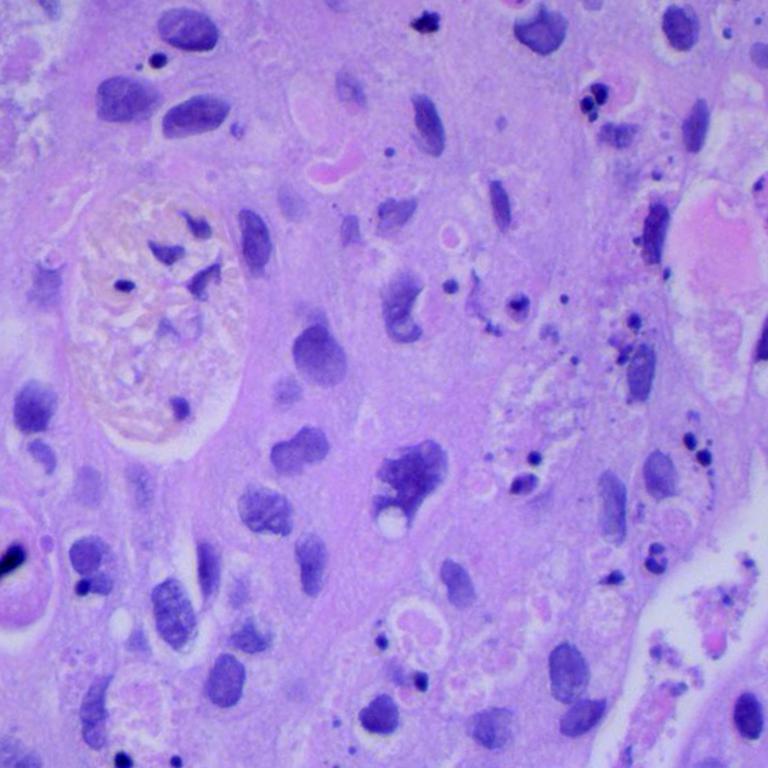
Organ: lung
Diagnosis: squamous carcinomas